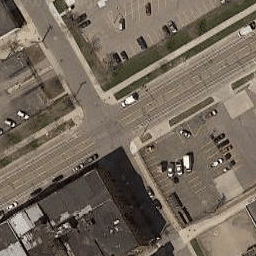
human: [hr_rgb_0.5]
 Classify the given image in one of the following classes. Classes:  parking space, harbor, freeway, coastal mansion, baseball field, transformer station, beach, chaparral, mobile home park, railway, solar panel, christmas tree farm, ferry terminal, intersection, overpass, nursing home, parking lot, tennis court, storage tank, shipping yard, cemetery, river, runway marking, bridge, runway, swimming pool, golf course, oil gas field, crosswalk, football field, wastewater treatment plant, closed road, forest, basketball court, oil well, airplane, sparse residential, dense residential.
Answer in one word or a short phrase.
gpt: intersection